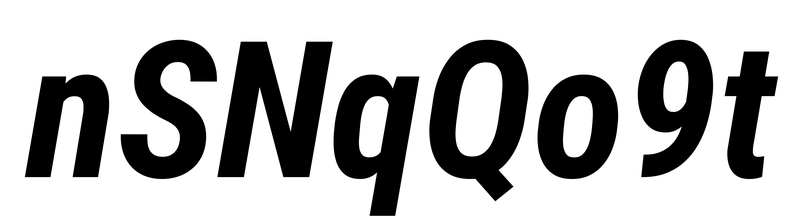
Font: Roboto-Italic_Condensed_Bold_Italic